The plot shows how the frequency content of a bearing vibration signal evolves over time (STFT spectrogram). Based on the visible evidence, which condition applies: normal, inner_race, outer_race, ball?
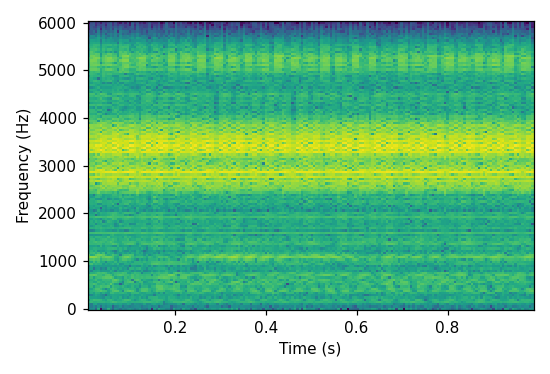
Answer: outer_race